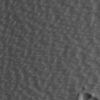
Label: not_dusty